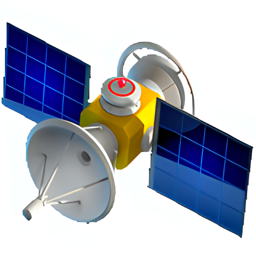
Name: satellite
Emoji: 🛰
Group: Travel & Places
Sub-group: transport-air